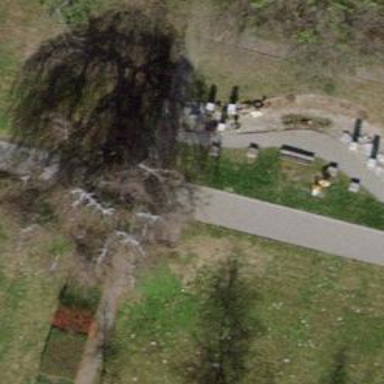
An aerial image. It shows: Historic tomb.